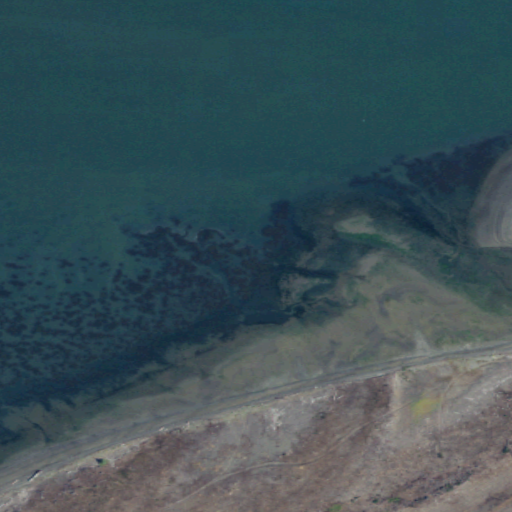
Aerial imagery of cape in Washington named Lone Tree containing open water, grassland, and barren land